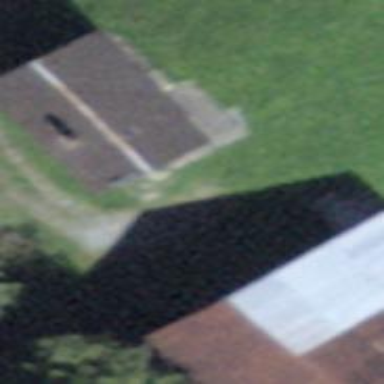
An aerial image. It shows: Cabin.